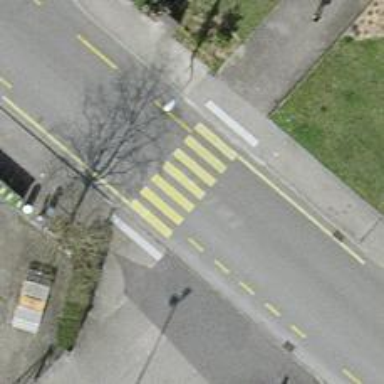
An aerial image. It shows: Uncontrolled zebra crossing.